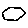
Label: hexagon